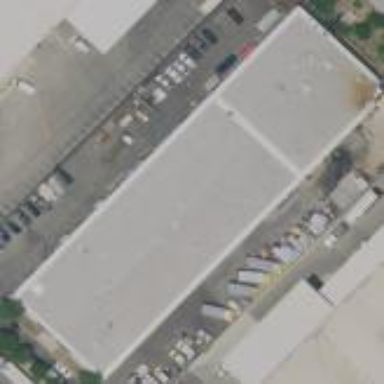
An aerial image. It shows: Warehouse building.